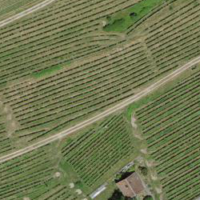
EUNIS habitat code: 40
Species observed at this site:
Potentilla recta